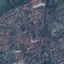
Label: Residential